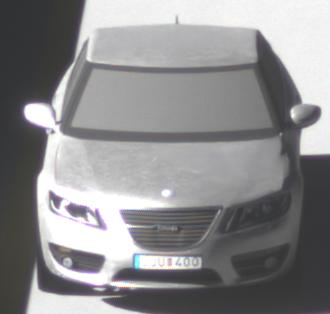
Make: Saab
Model: 5-Sep
Detailed model: 9-5 1.6T
Model produced from: 2010/06
Model produced until: 2011/12
Doors: 4
Color: white
Road condition: dry road
Daytime: morning or afternoon
Contrast: high contrast